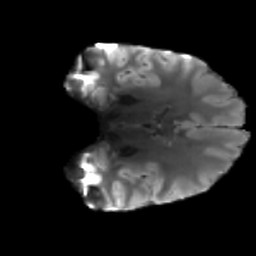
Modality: T2w
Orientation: coronal
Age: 23
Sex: female
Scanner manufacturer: siemens
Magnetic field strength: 3 T
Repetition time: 3.5 s
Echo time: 0.086 s